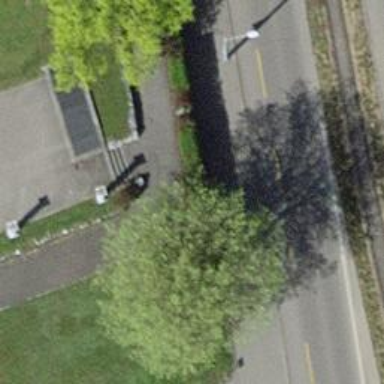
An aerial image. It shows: Retaining wall.